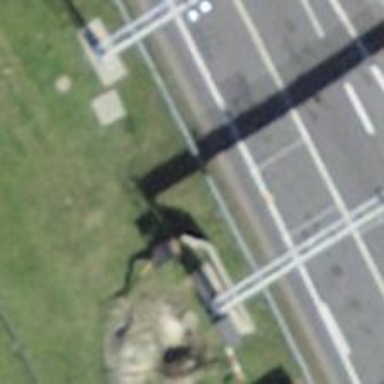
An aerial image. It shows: Toll enforcement gantry.